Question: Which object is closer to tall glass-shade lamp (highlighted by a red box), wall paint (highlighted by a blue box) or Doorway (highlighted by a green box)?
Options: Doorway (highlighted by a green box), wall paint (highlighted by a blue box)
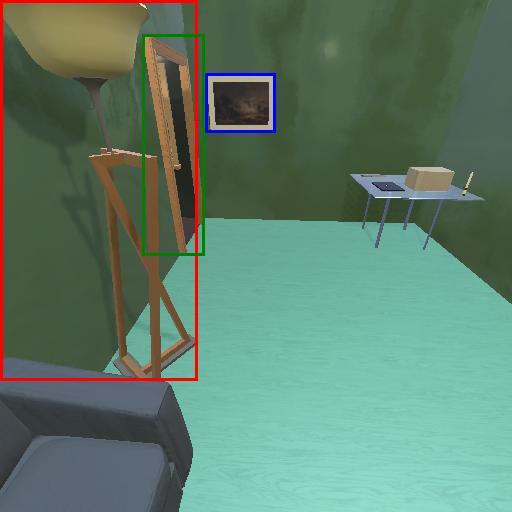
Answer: Doorway (highlighted by a green box)